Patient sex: M
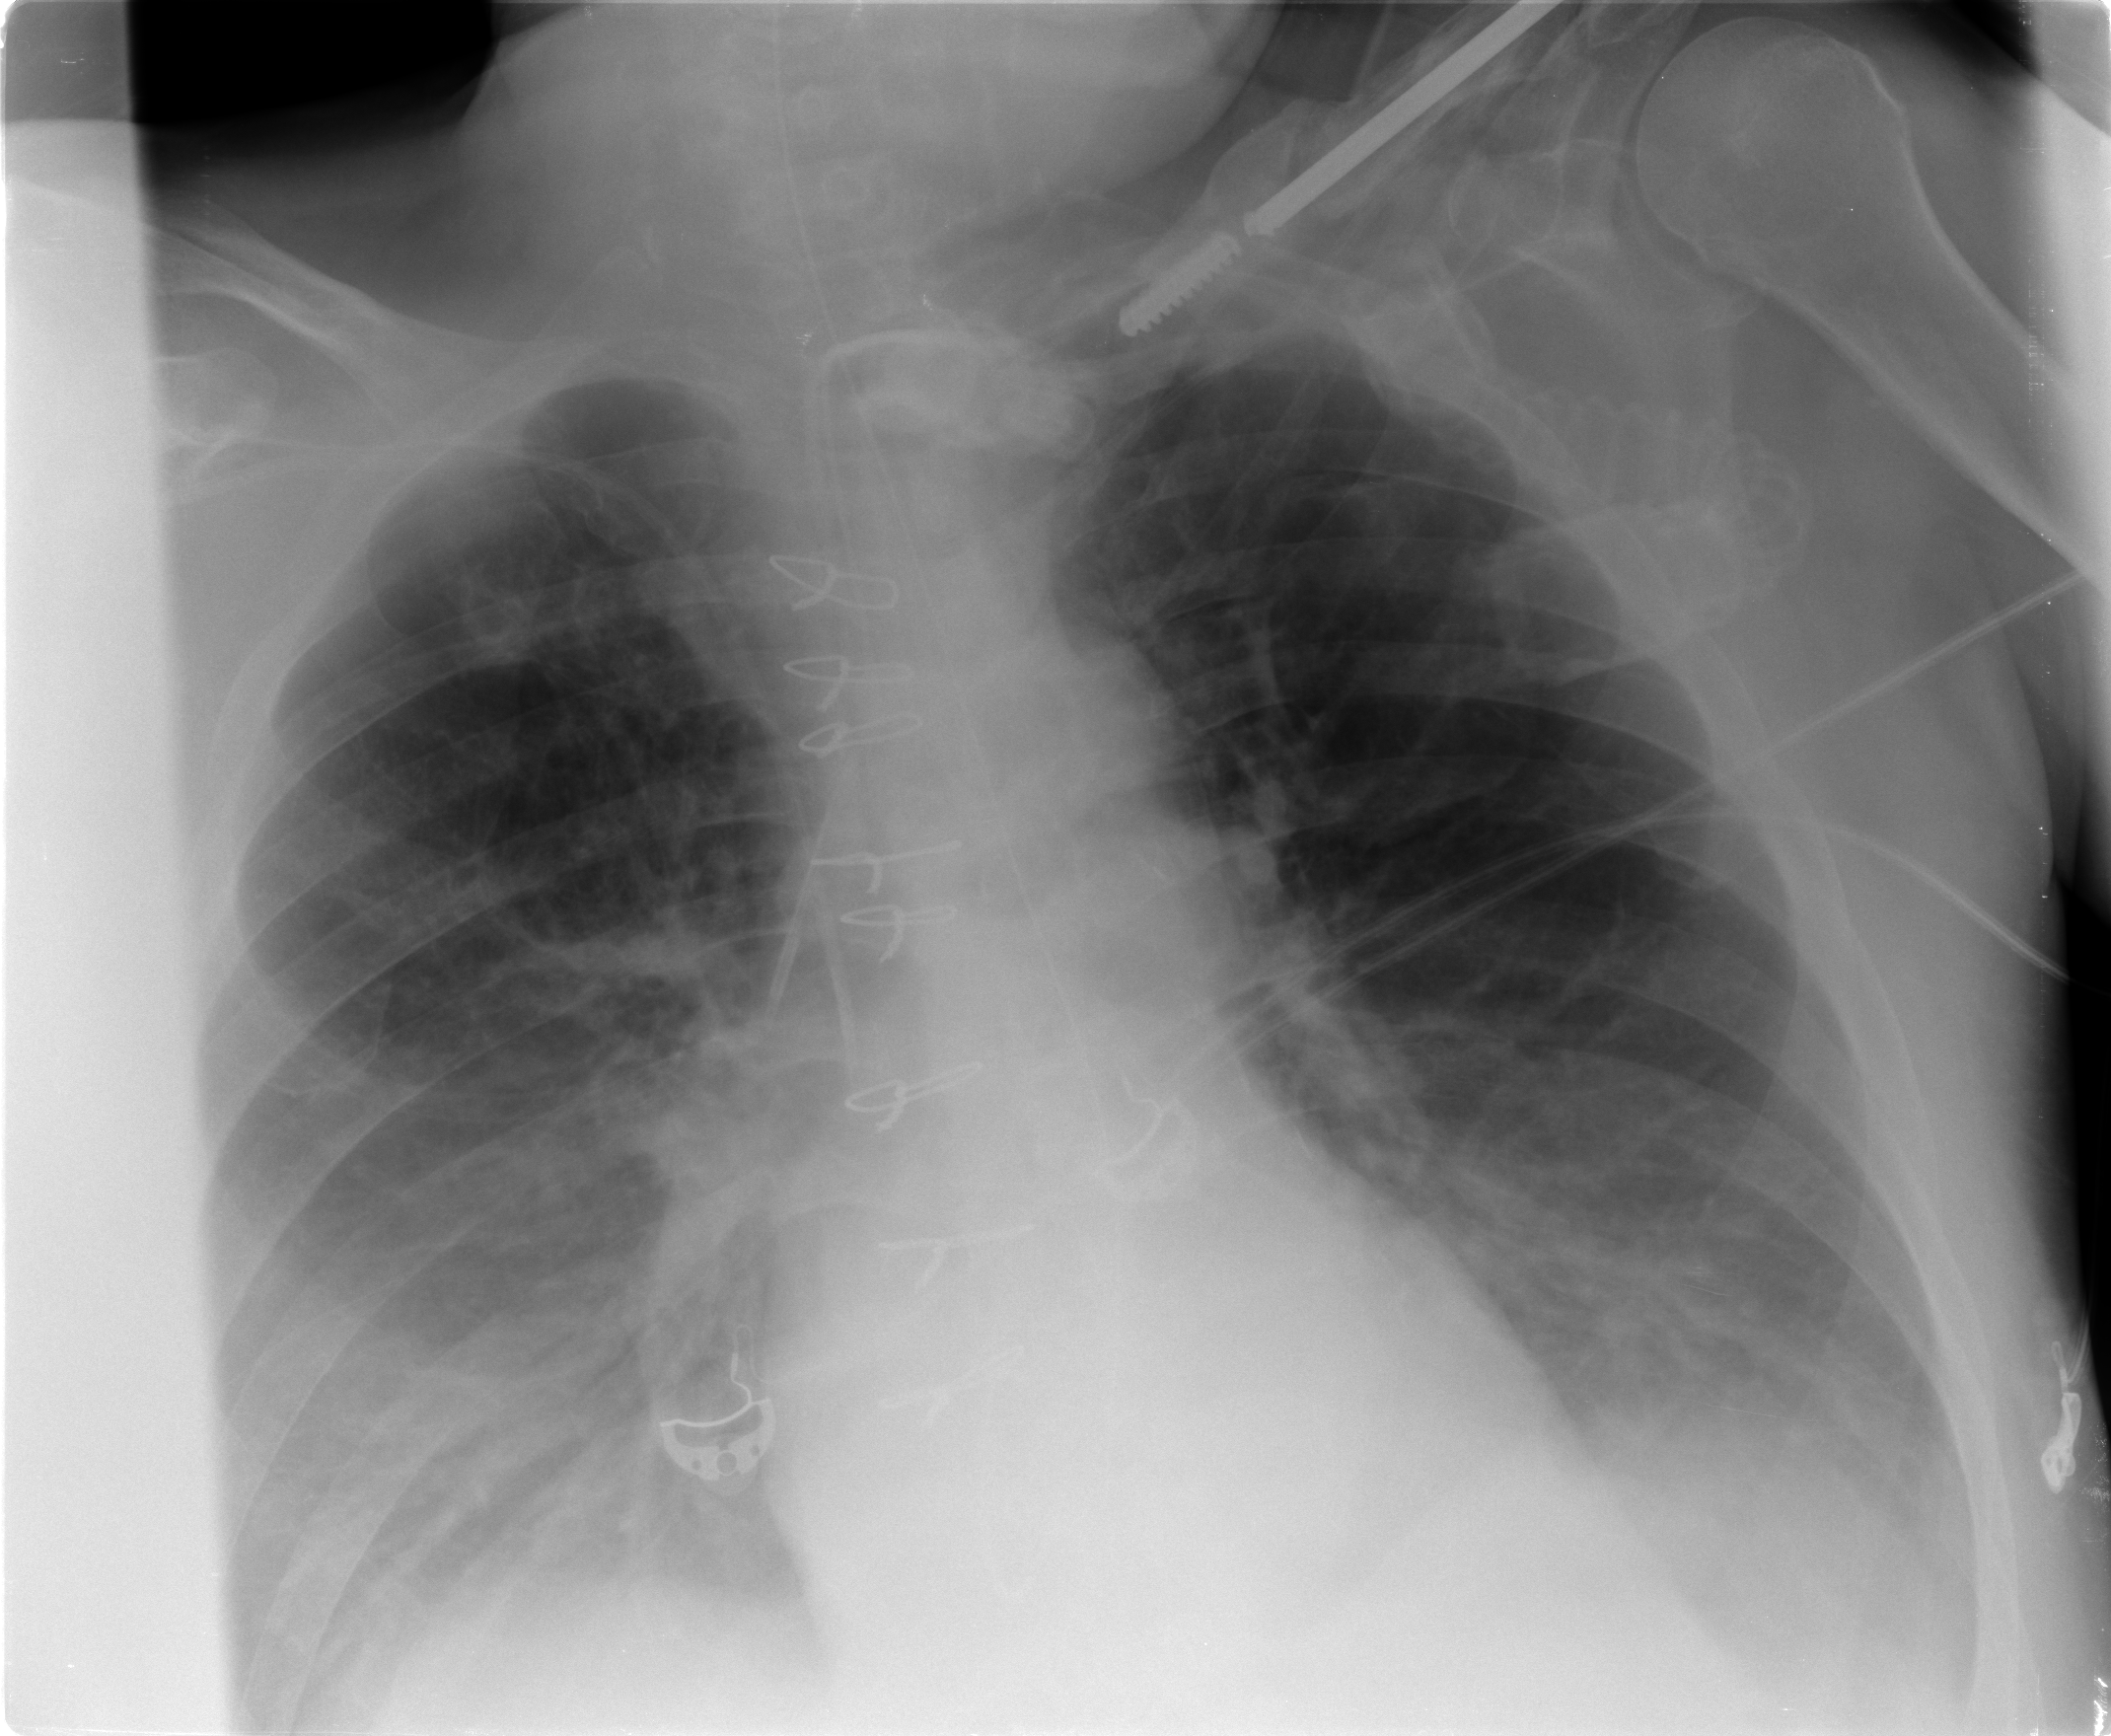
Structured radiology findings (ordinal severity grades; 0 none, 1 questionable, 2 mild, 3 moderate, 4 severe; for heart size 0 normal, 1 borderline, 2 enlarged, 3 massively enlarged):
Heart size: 0
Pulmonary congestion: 2
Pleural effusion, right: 2
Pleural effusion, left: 2
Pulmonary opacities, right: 2
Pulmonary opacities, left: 2
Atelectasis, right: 2
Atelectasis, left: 2